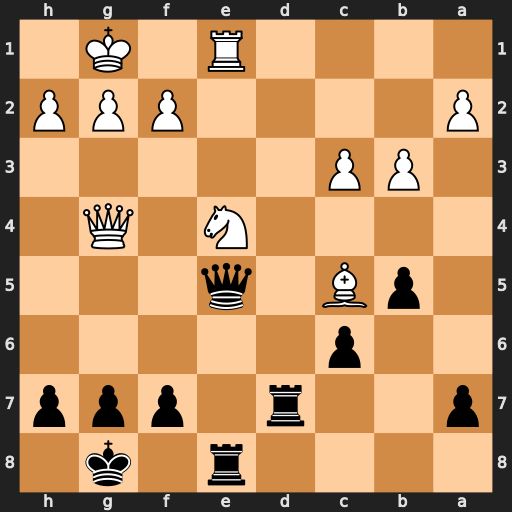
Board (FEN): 4r1k1/p2r1ppp/2p5/1pB1q3/4N1Q1/1PP5/P4PPP/4R1K1
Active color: b
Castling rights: -
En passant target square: -
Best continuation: f5 Nf6+ Kh8 Rxe5 Rxe5 Kf1 fxg4